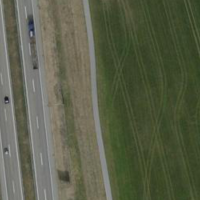
EUNIS habitat code: 57
Species observed at this site:
Numenius arquata
Corvus corone
Larus michahellis
Buteo buteo
Motacilla alba